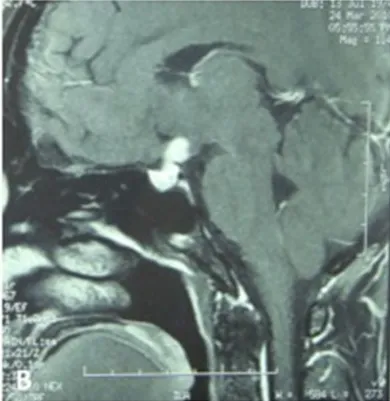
The MRI of the brain and the pituitary. (B,D) The solid part of the lesion was significantly enhanced, no enhancement in cystic part, no abnormal signal in the brain parenchyma and paranasal sinus.
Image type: radiology (mri)